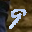
Label: 9